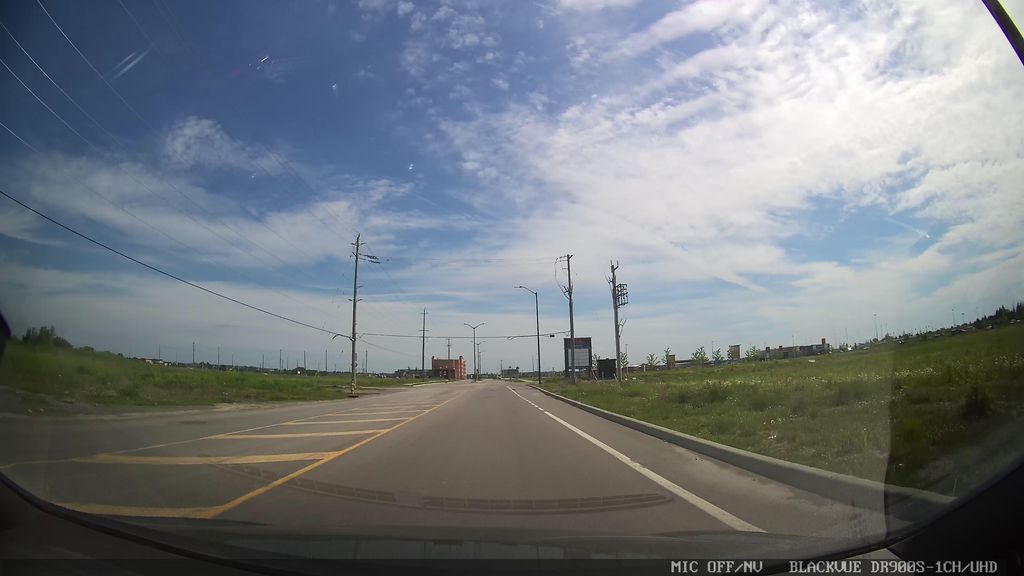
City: ottawa-gatineau